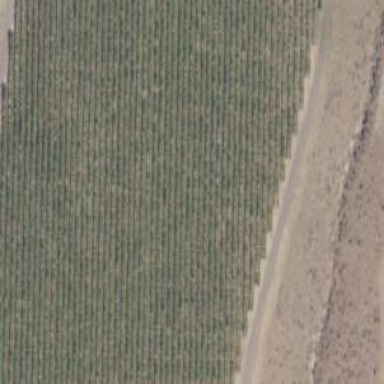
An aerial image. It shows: Vineyard with grape crops.